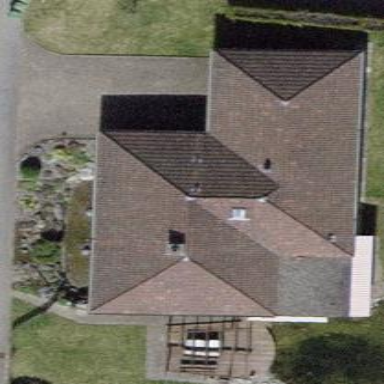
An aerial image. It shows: Simple house.